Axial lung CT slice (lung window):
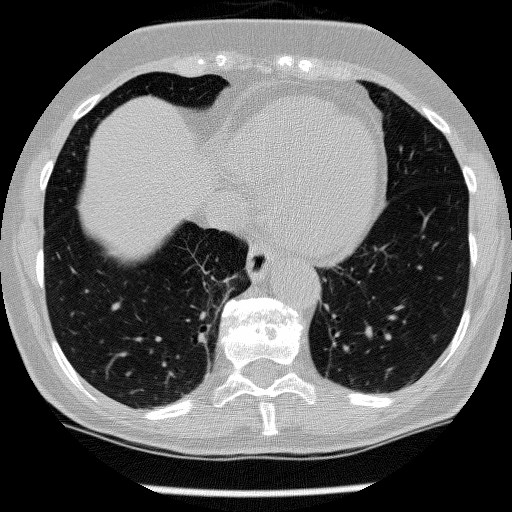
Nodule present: no